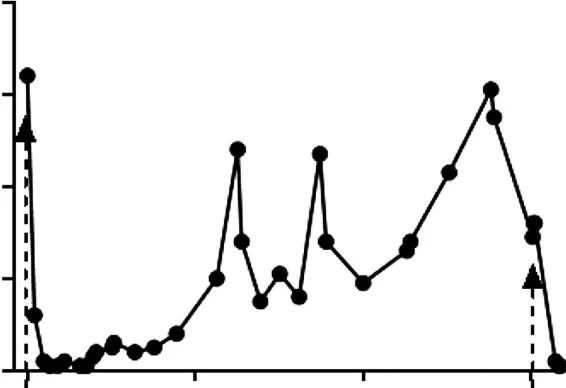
Chronologic results of CA 19-9. Results are listed starting before the initial tumor resection in 2011 to identification of the new tumor in the pancreatic remnant in 2017.
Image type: pathology (giemsa)